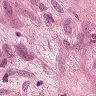
Metastatic tissue present: yes